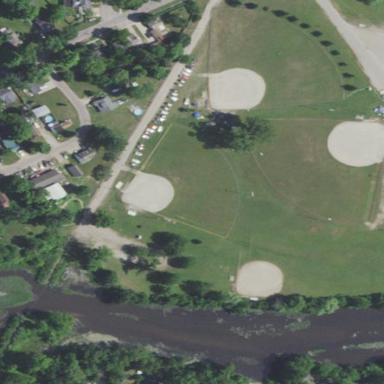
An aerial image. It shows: Baseball pitch for leisure land activities.